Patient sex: M
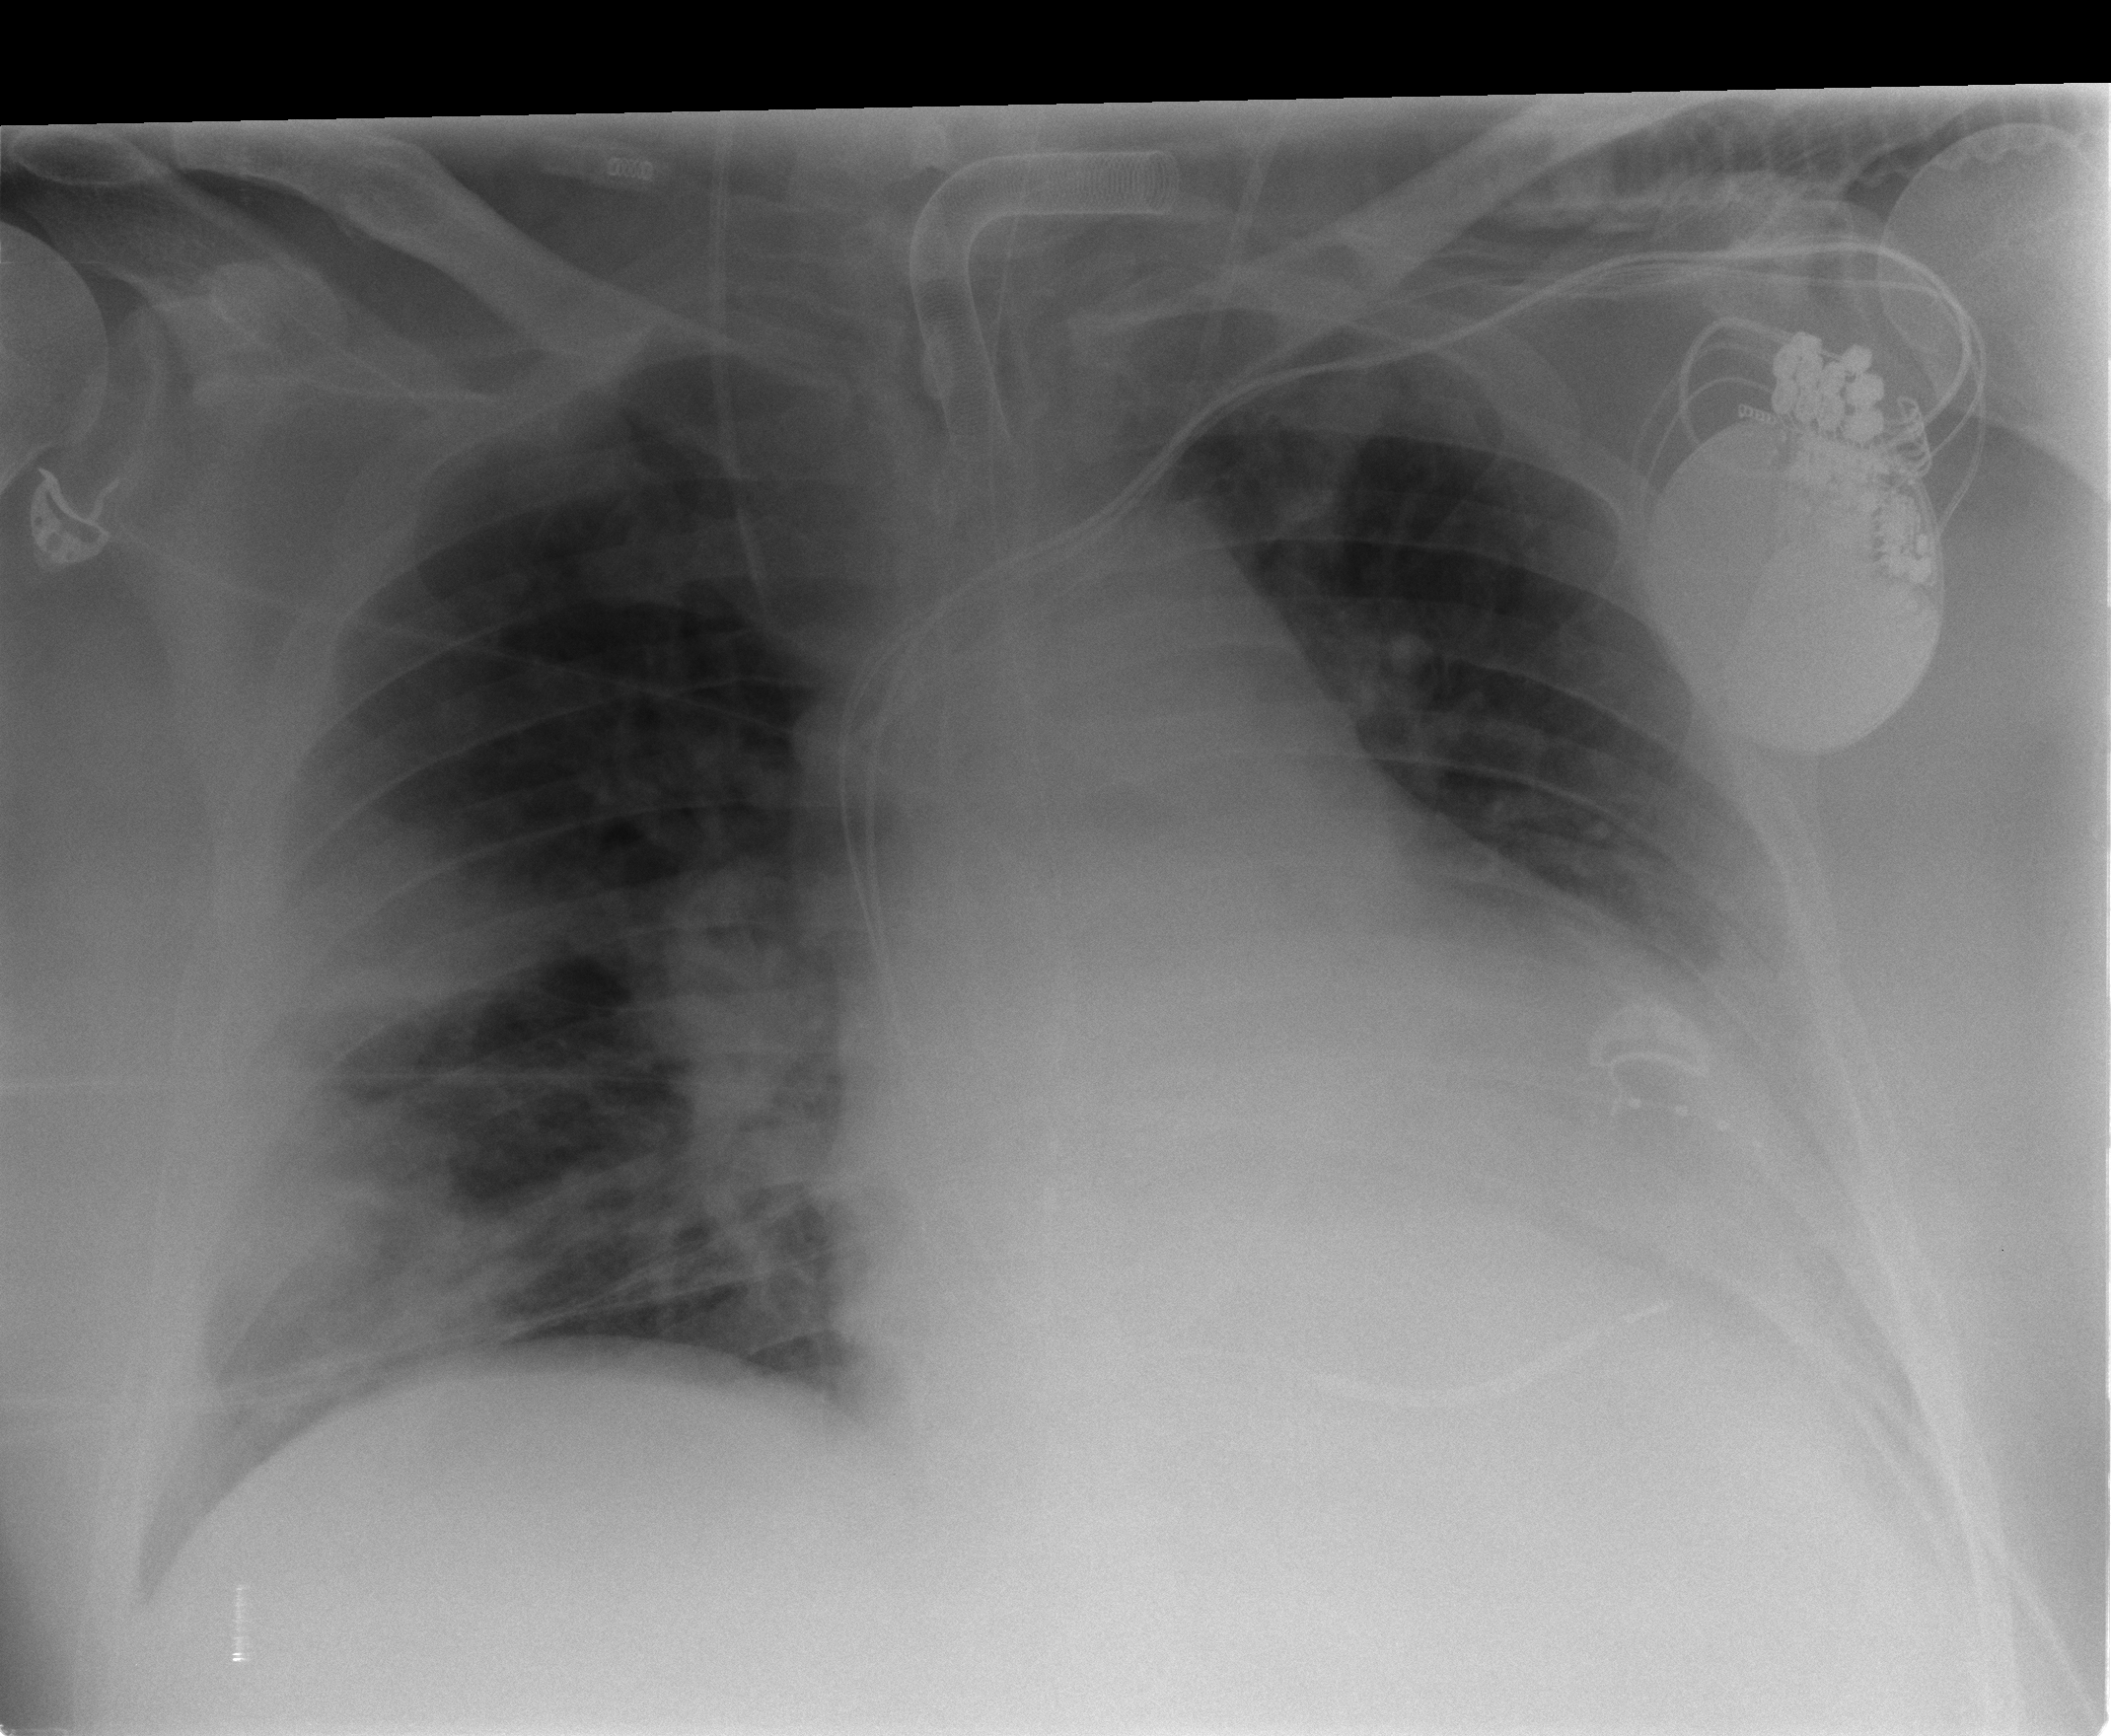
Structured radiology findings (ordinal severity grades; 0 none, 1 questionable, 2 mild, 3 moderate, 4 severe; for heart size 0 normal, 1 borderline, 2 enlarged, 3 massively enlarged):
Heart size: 2
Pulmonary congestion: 2
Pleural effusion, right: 2
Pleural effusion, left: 2
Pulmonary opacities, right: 3
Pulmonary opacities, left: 0
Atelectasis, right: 0
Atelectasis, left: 2